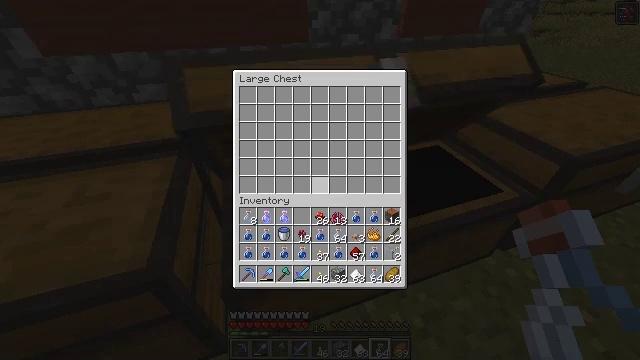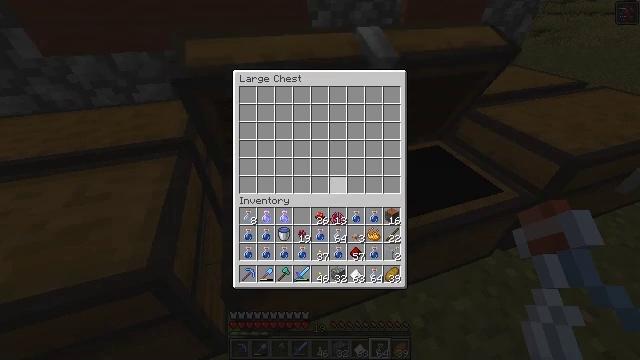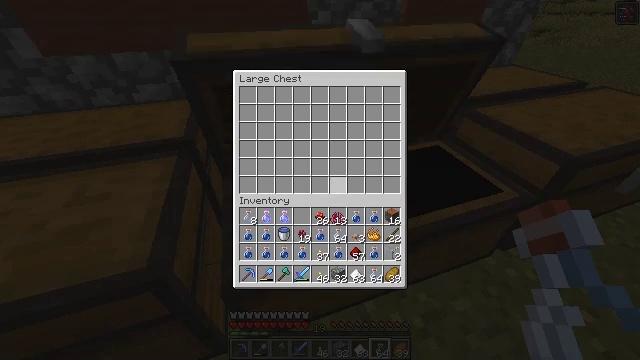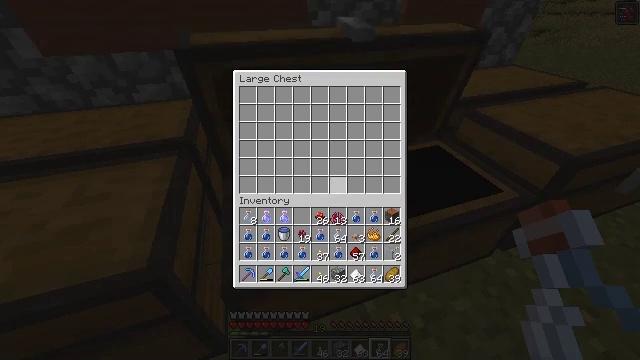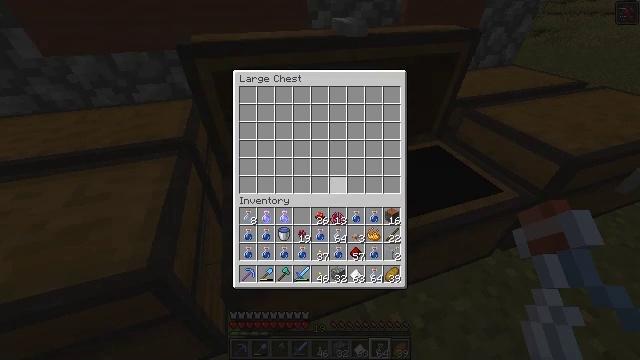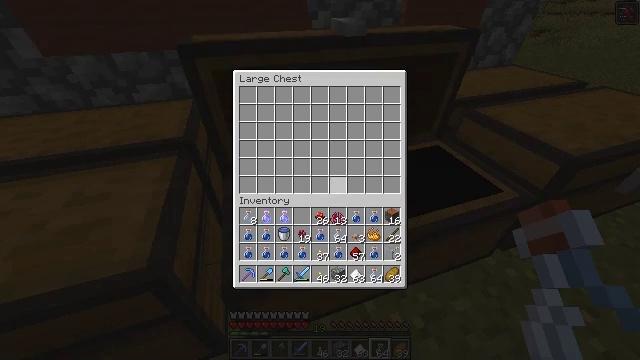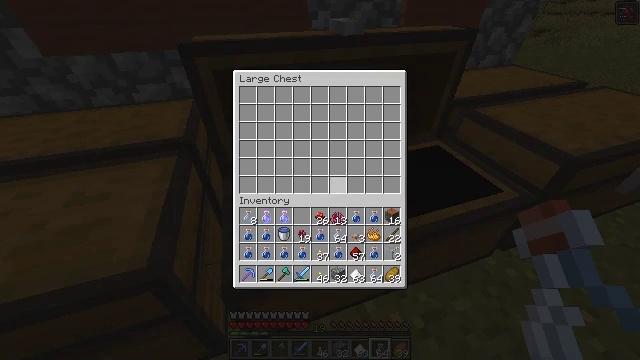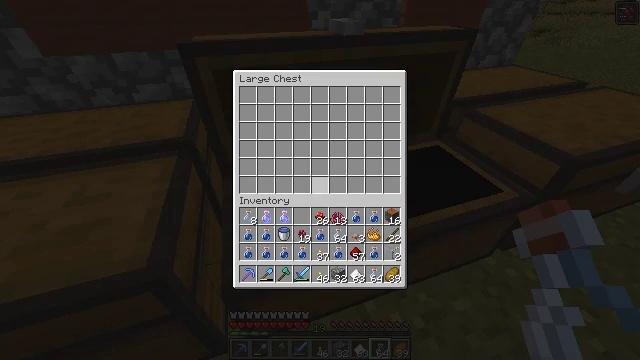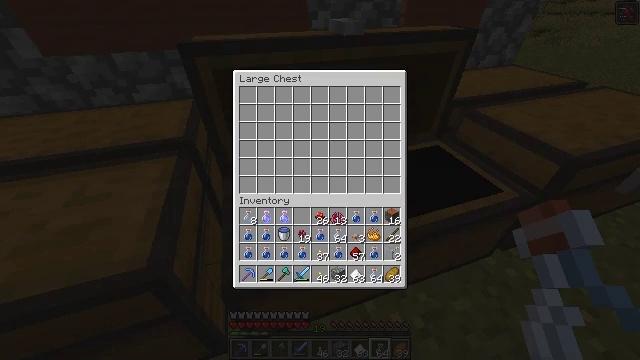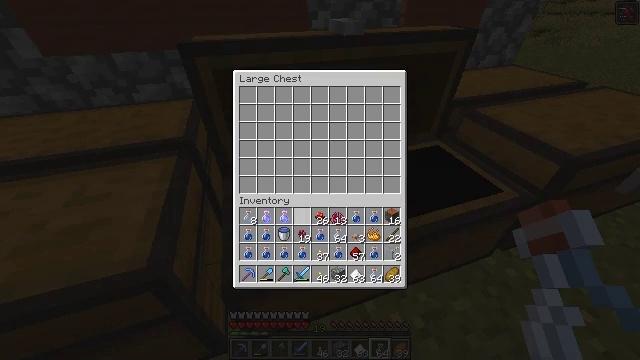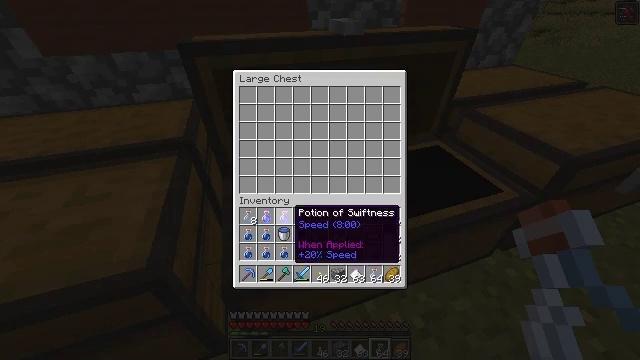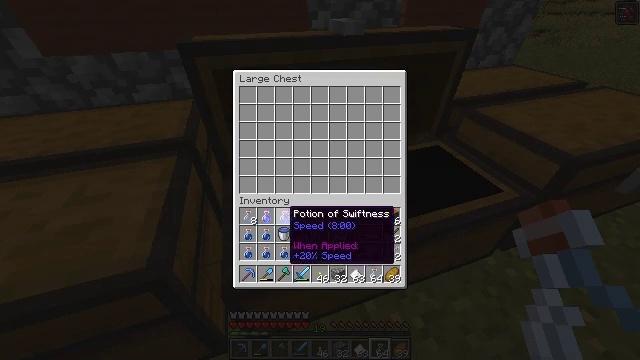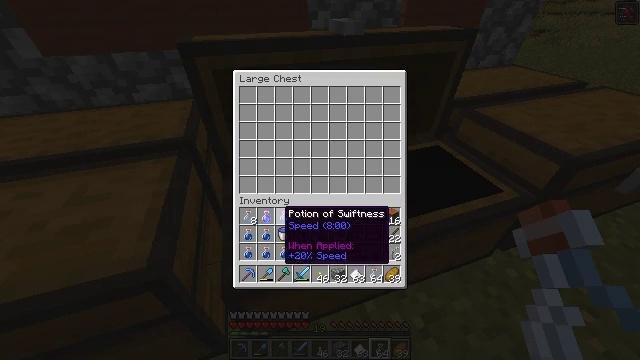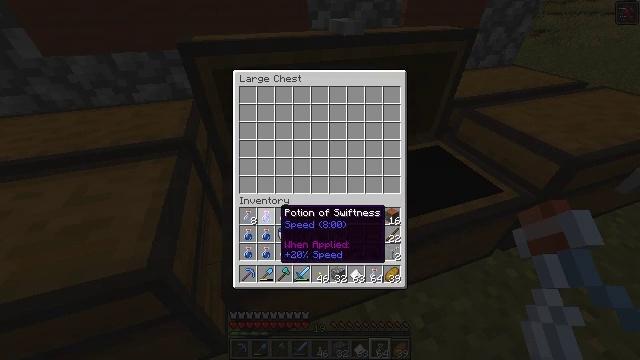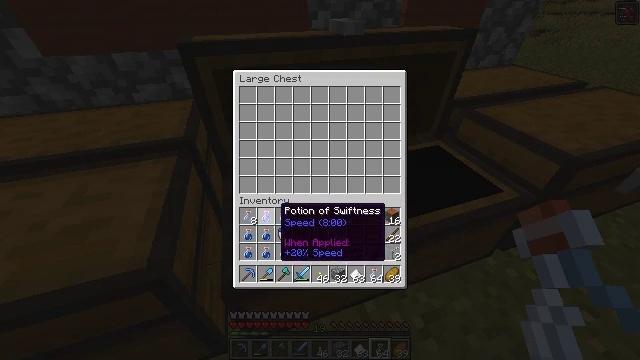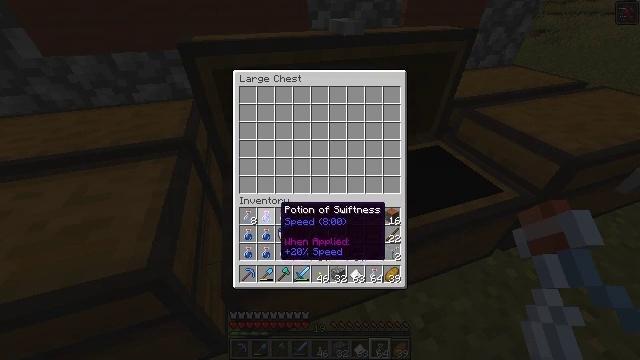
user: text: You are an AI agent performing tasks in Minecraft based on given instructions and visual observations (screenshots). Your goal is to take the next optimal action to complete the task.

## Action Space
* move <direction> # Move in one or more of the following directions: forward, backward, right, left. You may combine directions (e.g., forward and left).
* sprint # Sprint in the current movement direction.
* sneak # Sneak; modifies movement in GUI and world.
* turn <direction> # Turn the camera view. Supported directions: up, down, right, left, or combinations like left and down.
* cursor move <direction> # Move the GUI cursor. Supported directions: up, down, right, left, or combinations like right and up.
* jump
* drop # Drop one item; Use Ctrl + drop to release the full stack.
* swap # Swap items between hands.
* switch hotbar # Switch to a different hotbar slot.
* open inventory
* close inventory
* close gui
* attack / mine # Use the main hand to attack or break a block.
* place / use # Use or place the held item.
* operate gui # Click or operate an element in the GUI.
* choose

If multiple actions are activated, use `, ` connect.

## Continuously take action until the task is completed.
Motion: motion action
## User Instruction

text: Remove melon seeds from the inventory.
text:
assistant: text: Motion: cursor move right
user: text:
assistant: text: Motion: no_op
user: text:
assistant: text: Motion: no_op
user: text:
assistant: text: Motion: no_op
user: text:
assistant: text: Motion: no_op
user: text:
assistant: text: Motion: no_op
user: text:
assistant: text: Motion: cursor move left and down
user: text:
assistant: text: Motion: cursor move left and down
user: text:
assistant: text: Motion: cursor move left and down
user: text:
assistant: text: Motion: no_op
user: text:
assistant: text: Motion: no_op
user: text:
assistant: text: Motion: no_op
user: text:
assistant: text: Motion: no_op
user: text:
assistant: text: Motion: no_op
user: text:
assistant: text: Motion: no_op
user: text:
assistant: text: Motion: no_op
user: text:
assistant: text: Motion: no_op
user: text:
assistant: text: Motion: no_op
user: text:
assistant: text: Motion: no_op
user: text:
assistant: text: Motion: no_op
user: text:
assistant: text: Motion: no_op
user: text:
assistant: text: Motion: cursor move left
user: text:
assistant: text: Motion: no_op
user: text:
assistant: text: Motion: no_op
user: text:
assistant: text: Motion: no_op
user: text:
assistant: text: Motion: no_op
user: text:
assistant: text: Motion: no_op
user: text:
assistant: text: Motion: no_op
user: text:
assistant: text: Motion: no_op
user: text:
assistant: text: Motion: sneak